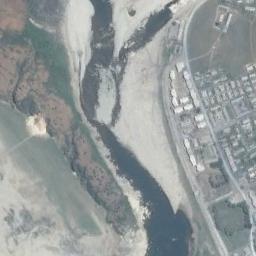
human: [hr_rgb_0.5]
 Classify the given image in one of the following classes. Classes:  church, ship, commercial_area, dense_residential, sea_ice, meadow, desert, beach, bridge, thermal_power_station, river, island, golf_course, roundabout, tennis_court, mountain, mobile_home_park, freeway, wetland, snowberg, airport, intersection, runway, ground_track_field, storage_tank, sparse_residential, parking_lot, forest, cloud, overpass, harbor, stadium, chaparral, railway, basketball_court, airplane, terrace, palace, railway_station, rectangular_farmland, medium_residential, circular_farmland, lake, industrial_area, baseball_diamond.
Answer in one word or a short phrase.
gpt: river